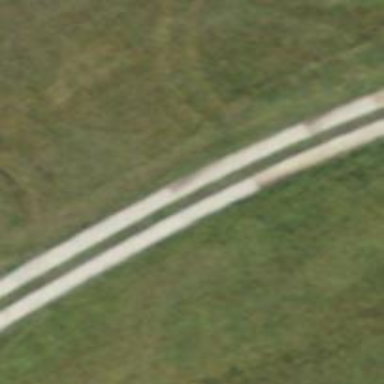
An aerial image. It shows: Concrete track with grade1 tracktype.